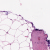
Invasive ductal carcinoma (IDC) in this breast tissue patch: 0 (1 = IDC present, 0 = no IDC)